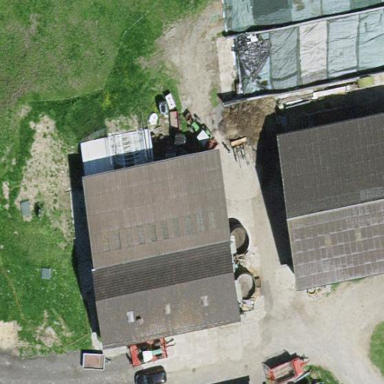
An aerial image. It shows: Farmyard area.